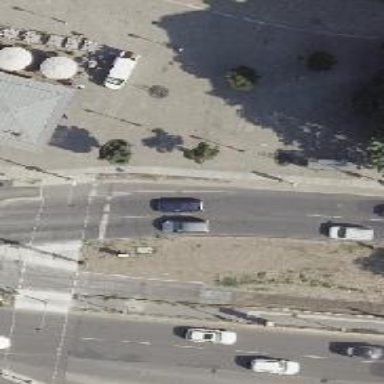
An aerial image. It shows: Secondary road with asphalt surface.